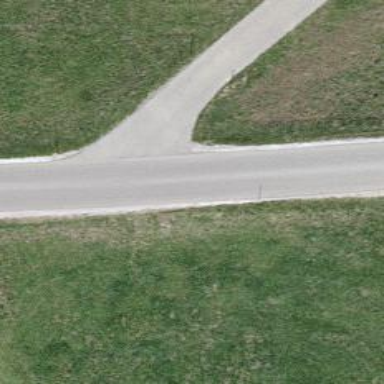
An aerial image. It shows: Tertiary road.